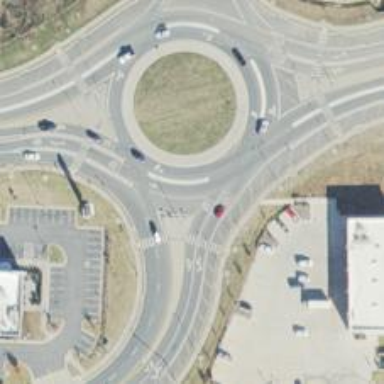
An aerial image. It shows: Secondary road around roundabout.